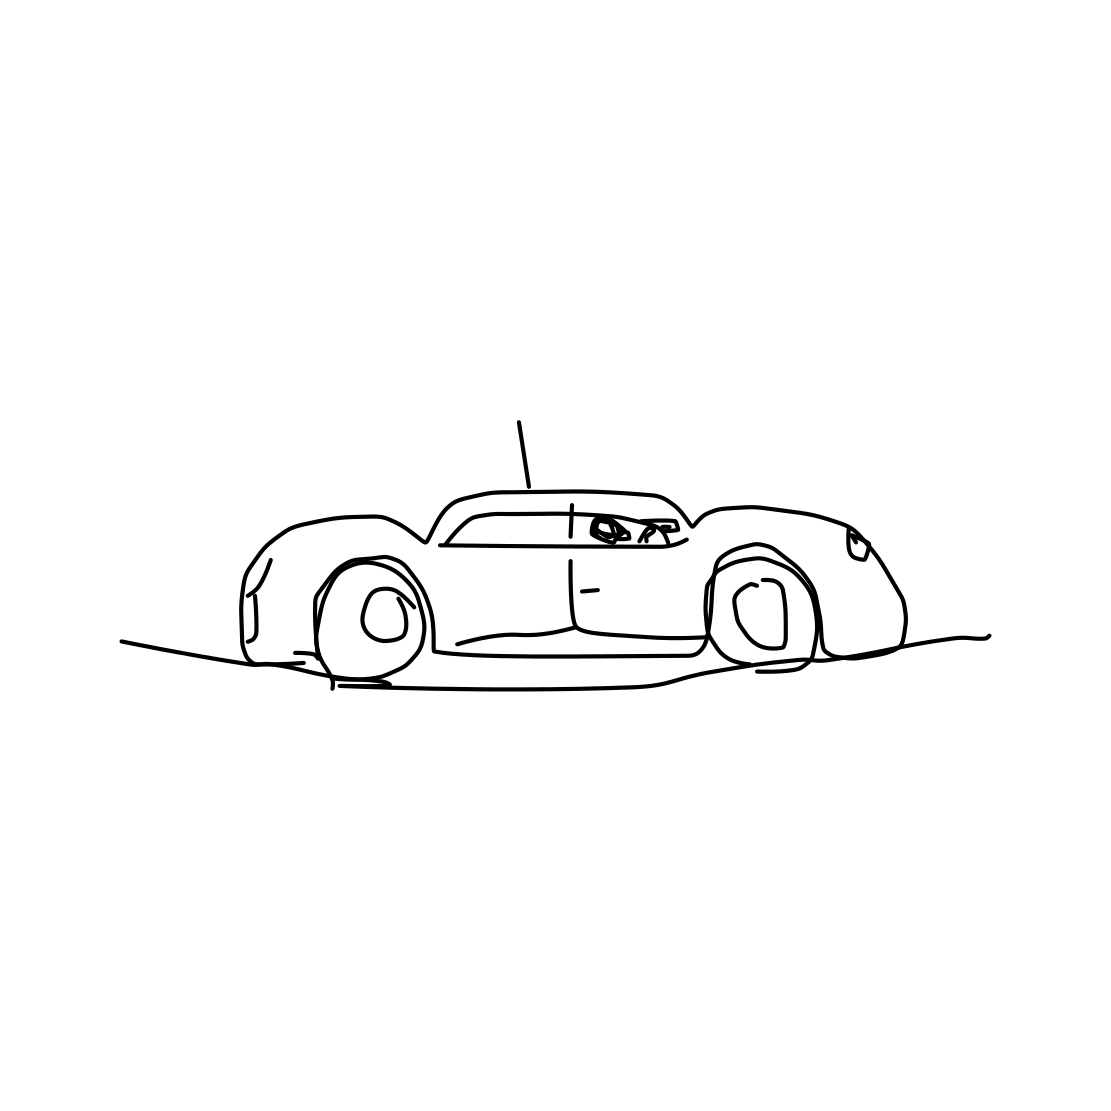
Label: race car